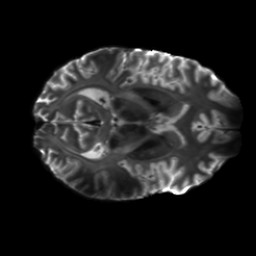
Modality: T2w
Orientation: axial
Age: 29
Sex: male
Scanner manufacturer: siemens
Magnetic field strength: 6.98 T
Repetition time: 7.776 s
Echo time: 0.076 s